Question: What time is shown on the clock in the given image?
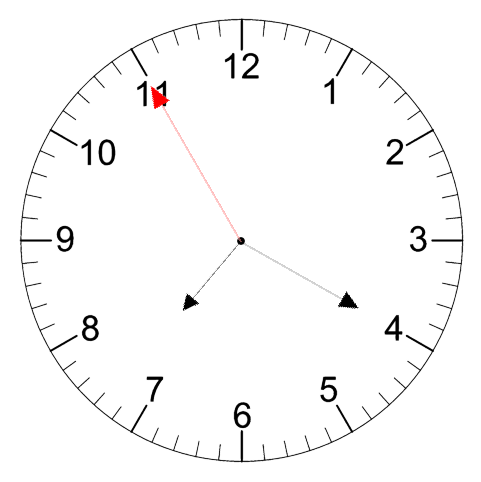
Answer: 07:19:55